Question: I am writing an Android app. I have an activity in my main project which inherits from an activity in my library project. I have a custom titlebar in the base activity which has a button, which uses the following style:
'''
<style name="TitleButton">
<item name="android:padding">6dp</item>
<item name="android:layout_width">48dip</item>
<item name="android:layout_height">48dip</item>
<item name="android:layout_gravity">right</item>
</style>
'''
Works fine. In my child activity, I want to add a button. I can add the button, and it clicks and works fine, but it LOOKS wrong. I am adding the button as so:
'''
ImageView imgAdd = new ImageView(this, null, R.style.TitleButton);
imgAdd.setImageResource(R.drawable.add);
imgAdd.setClickable(true);
imgAdd.setOnClickListener(new OnClickListener() {
@Override
public void onClick(View v) {
addGroup();
}
});
FrameLayout tb = (FrameLayout) this.findViewById(R.id.Header);
FrameLayout.LayoutParams lp = new FrameLayout.LayoutParams(
tb.findViewById(R.id.TitleClose).getLayoutParams()
);
lp.gravity = Gravity.RIGHT;
lp.width = 48;
lp.height = 48;
lp.setMargins(0, 9, 68, 0);
imgAdd.setLayoutParams(lp);
tb.addView(imgAdd, 1);
'''

Notice how the Add button which I've added through code is too big, and offset too much. I'm figuring it must be due to what was pointed out in the comments on <URL>, that setting the width and height so sets them in pixels, where as the XML layout sets them in dip. So, my question is, when setting layout params in code, how can you set the unit, so that I may set my new add button to be measured in dip instead of in pixels so that it will display right?
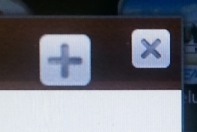
Answer: You can use <URL>